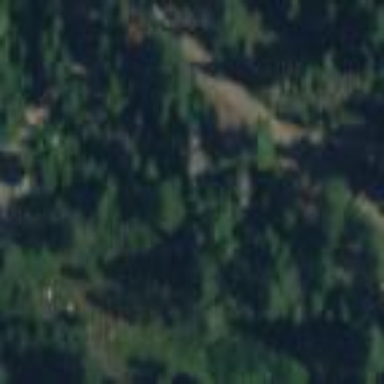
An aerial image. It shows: Woodland with evergreen needle-leaved trees.